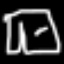
Label: pants